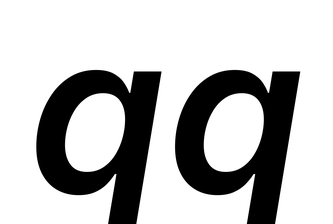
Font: Inter-Italic_SemiBold_Italic